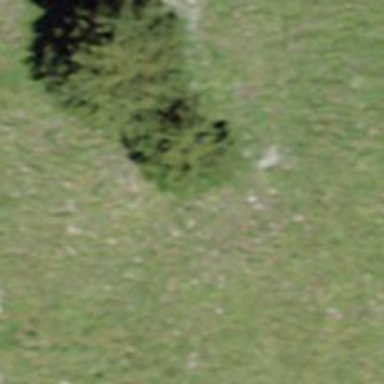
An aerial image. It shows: Needle-leaved tree in natural setting.